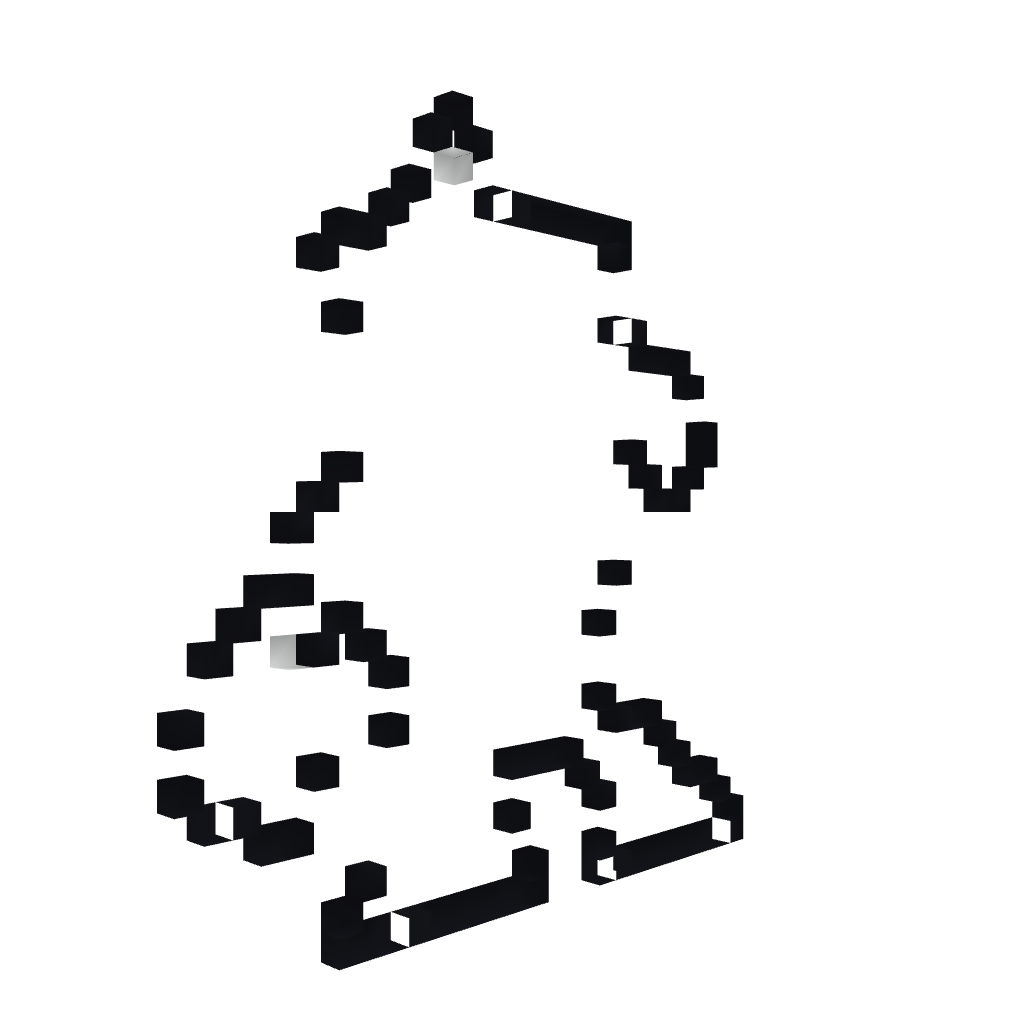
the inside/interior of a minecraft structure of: Shadow Man